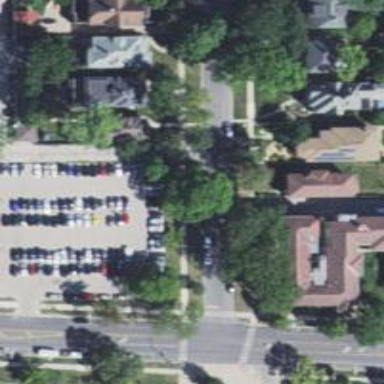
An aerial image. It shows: Alleyway designated as service road.